Aerial crown-view tile of a tropical tree (Barro Colorado Island, Panama), acquired 20250217:
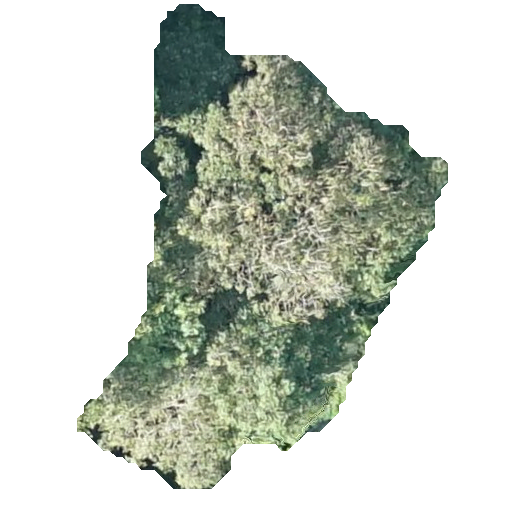
Species: Dipteryx oleifera
GBIF accepted scientific name: Dipteryx oleifera
Crown area: 146.941 m²